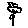
Label: flower